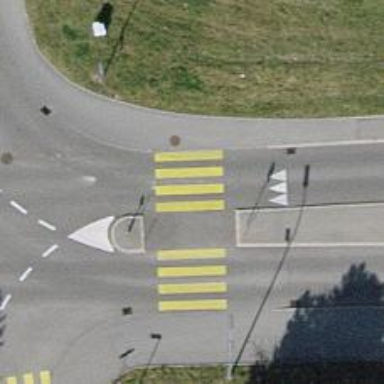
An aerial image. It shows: Marked road crossing.